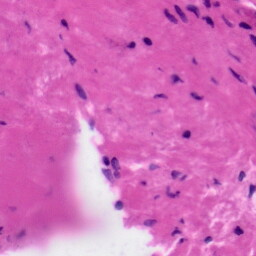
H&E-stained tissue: Tonsil